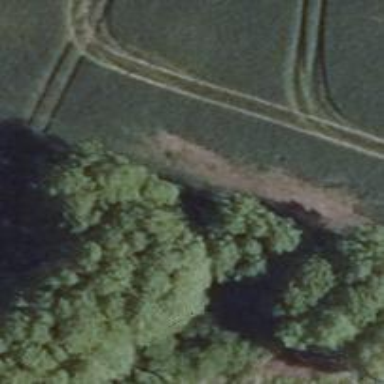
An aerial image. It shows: Row of trees in natural setting.